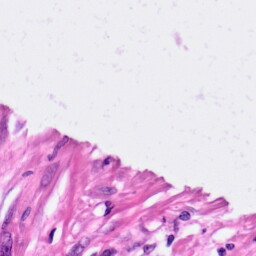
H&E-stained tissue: Pancreatic